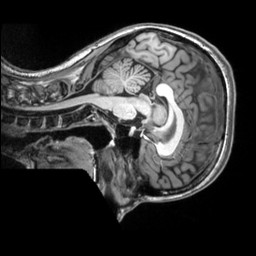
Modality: T1w
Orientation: sagittal
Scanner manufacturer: siemens
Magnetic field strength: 3 T
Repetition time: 2.5 s
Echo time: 0.00343 s